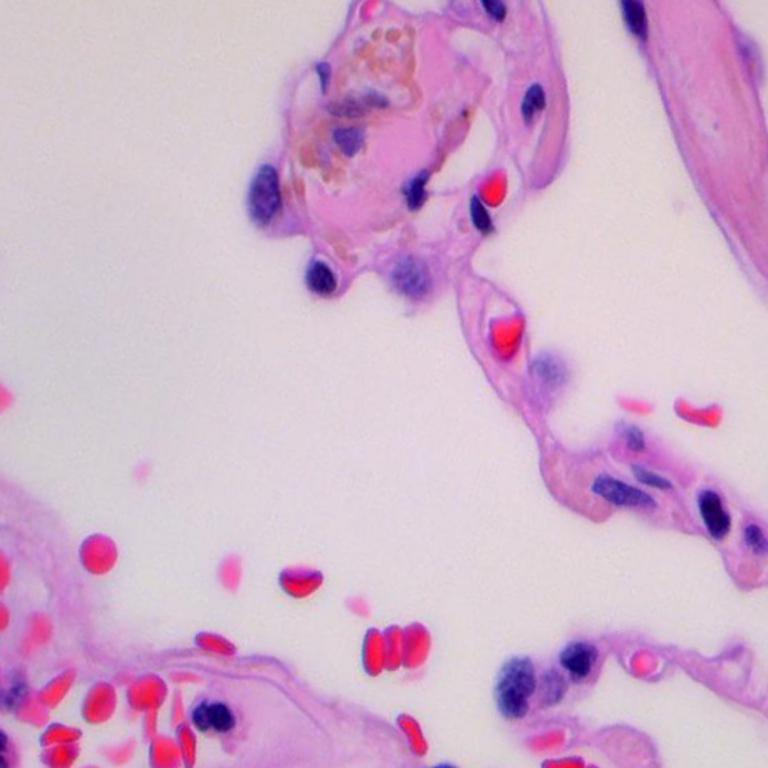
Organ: lung
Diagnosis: benign